Question: Hey guys working on a Java assignment for uni, why doesn't this work?
'''
if ( i <=39998)
String digit = pictureFile.substring(i, i+1);
else
String digit = pictureFile.substring(39998,39999);
'''
It comes up with this error message:

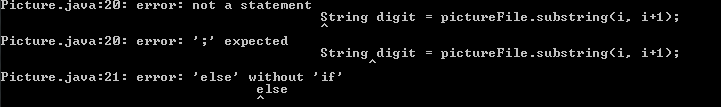
Answer: What you have written is a syntax error, because an 'if' or 'else' without a code block in curly brackets can only take a statement, not a variable declaration.
This would compile, but is pointless:
'''
if (i <=39998) { // WARNING: unused variable
String digit = pictureFile.substring(i, i+1);
} else {
String digit = pictureFile.substring(39998,39999);
}
'''
It makes no sense to declare the variable inside of the branches, as it is not visible outside the 'if'. Should be
'''
String digit;
if ( i <=39998)
digit = pictureFile.substring(i, i+1);
else
digit = pictureFile.substring(39998,39999);
'''
or
'''
String digit = (i <= 39998)
? pictureFile.substring(i, i+1)
: pictureFile.substring(39998,39999);
'''